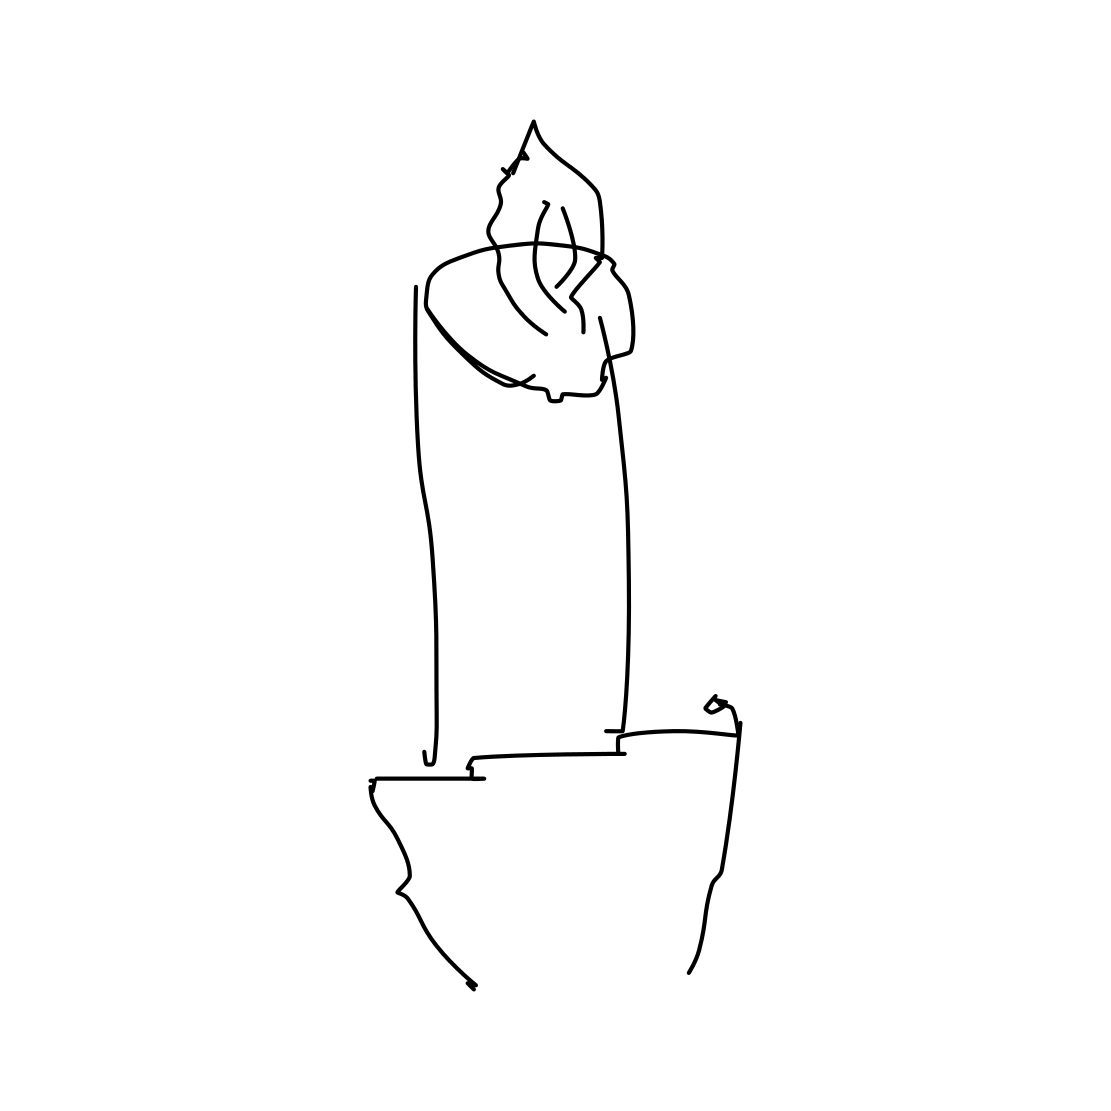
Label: candle